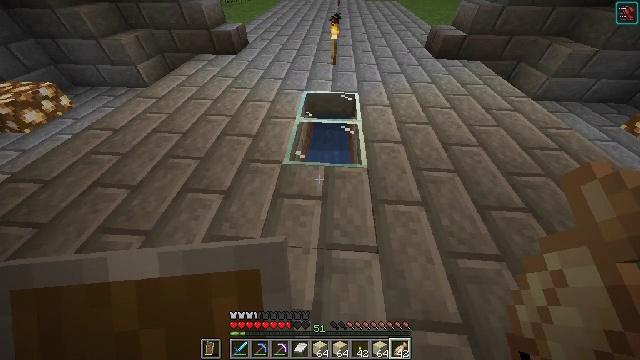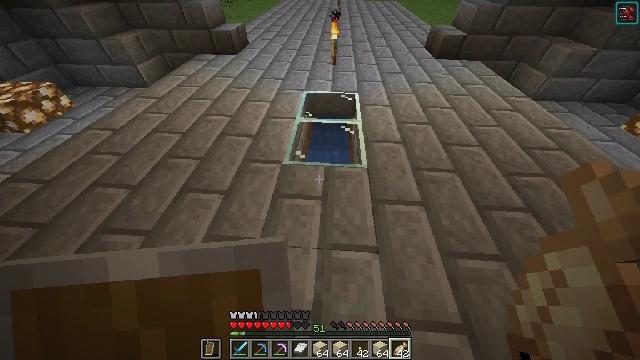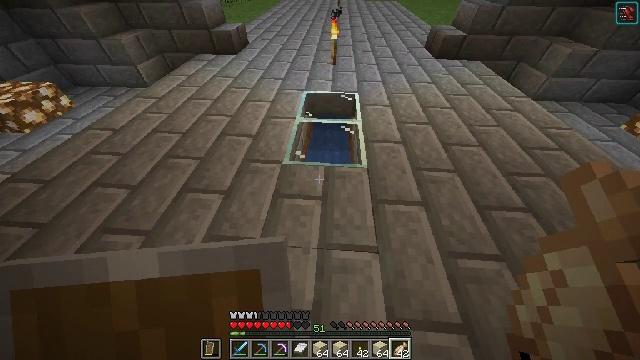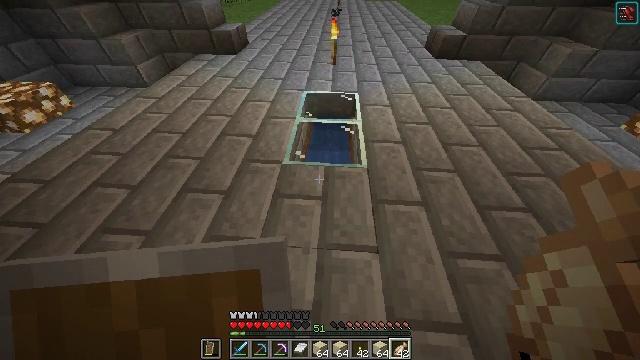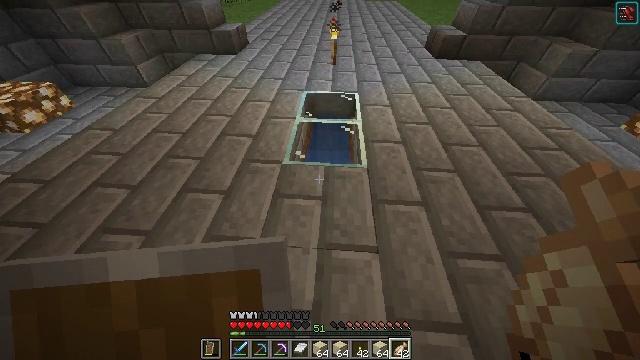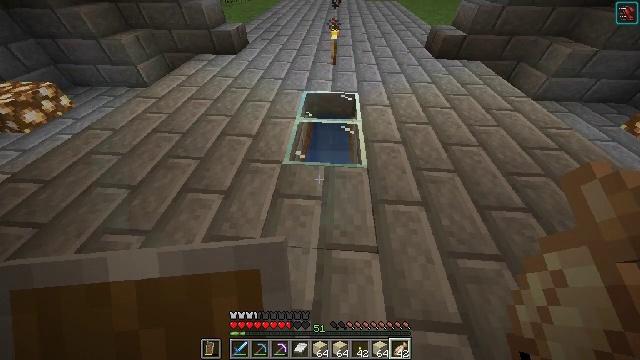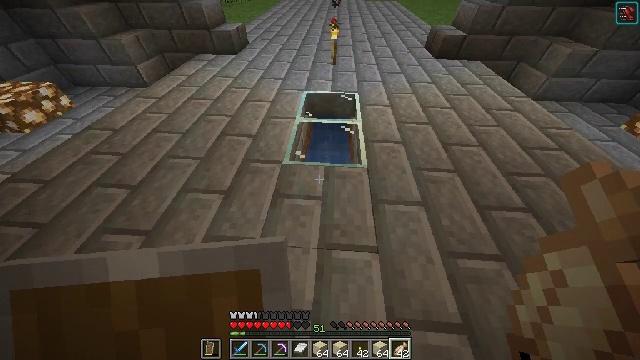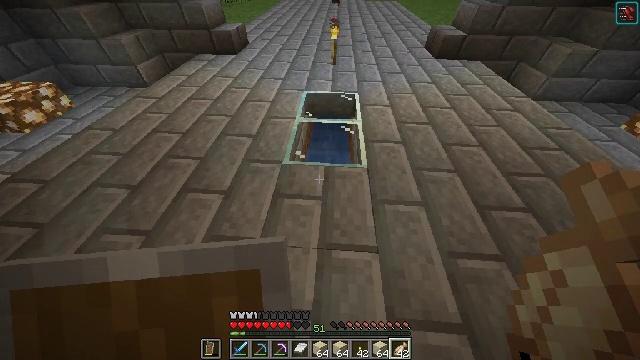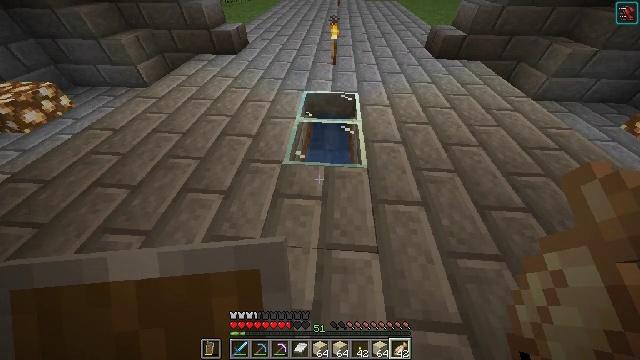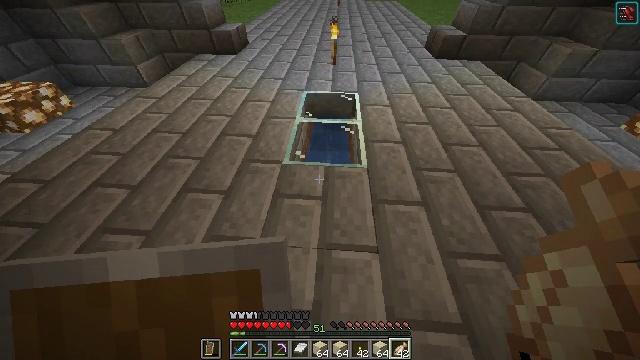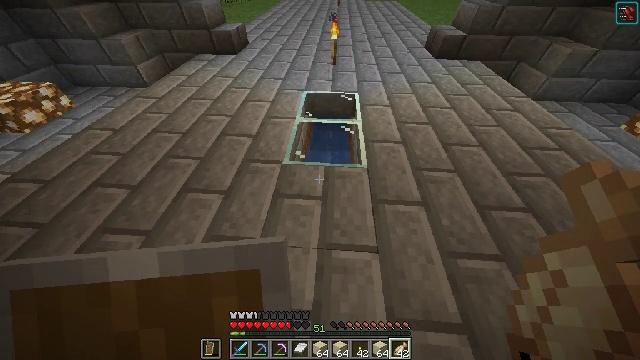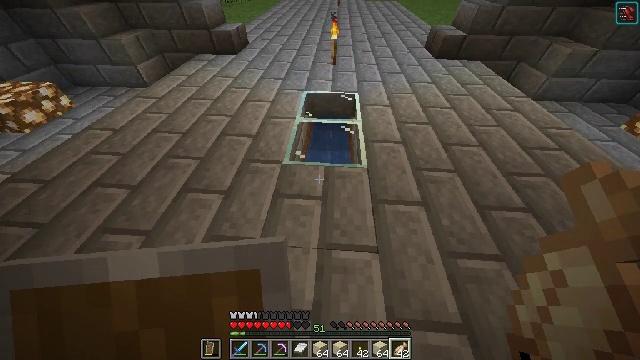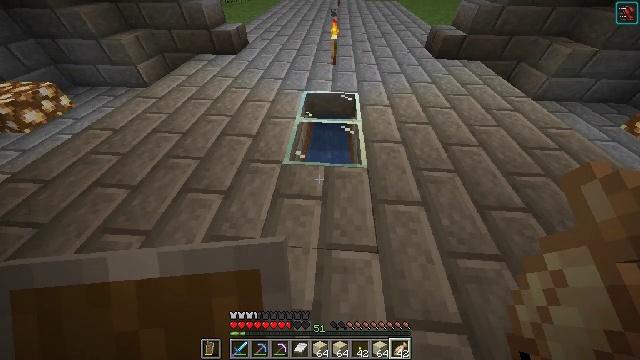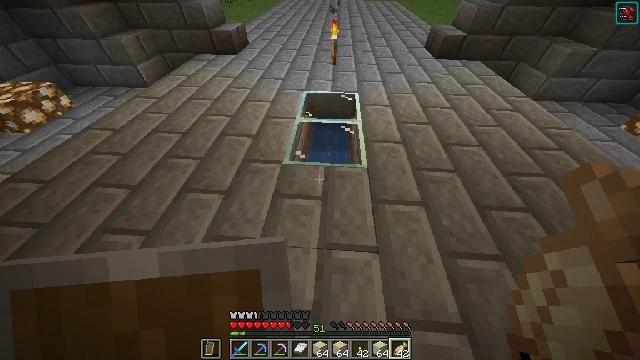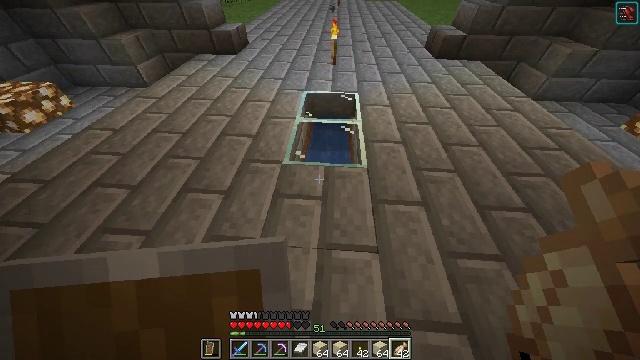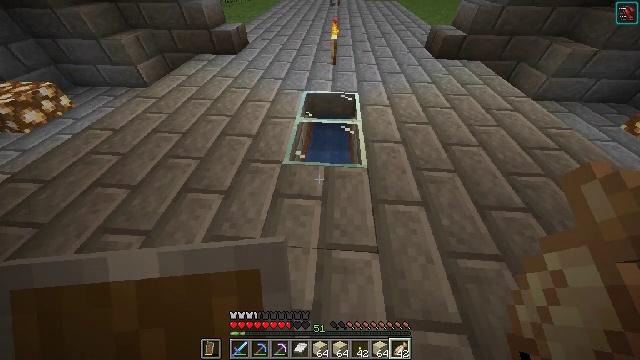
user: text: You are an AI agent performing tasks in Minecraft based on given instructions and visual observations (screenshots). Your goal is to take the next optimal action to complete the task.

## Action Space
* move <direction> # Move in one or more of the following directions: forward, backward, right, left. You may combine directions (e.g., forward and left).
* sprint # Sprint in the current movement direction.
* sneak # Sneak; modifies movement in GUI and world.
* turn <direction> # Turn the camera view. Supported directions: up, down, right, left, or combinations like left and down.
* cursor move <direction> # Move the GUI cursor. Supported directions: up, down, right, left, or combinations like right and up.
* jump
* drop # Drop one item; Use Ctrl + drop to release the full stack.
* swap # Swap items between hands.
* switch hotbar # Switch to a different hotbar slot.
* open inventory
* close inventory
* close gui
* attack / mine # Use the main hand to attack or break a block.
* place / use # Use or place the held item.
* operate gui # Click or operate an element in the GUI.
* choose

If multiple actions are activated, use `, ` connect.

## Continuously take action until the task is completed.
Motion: motion action
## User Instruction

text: Craft a block of TNT with sand and gunpowder.
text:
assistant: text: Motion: no_op
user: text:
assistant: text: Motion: no_op
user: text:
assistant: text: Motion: no_op
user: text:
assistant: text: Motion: no_op
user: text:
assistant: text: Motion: no_op
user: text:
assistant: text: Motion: no_op
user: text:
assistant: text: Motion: no_op
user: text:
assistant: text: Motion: no_op
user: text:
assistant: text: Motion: no_op
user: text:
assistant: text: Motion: no_op
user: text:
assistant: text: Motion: no_op
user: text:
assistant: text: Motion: no_op
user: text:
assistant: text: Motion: no_op
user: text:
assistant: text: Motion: no_op
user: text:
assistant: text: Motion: no_op
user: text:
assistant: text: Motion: no_op
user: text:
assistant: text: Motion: no_op
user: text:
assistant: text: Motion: no_op
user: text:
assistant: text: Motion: no_op
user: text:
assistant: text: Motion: turn left
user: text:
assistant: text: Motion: turn left and up
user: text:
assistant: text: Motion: turn left
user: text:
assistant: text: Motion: turn left
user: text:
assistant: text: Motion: no_op
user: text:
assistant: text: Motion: no_op
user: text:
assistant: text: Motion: no_op
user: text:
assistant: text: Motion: no_op
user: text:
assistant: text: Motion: move forward
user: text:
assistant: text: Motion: move forward
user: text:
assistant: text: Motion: no_op